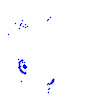
Particle: proton